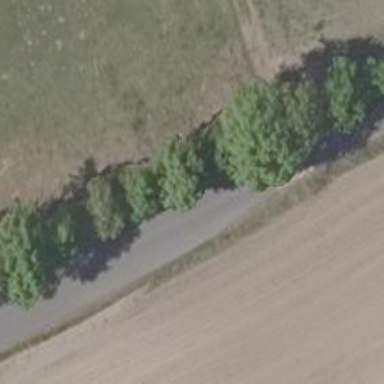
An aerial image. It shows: Row of deciduous broadleaved trees.